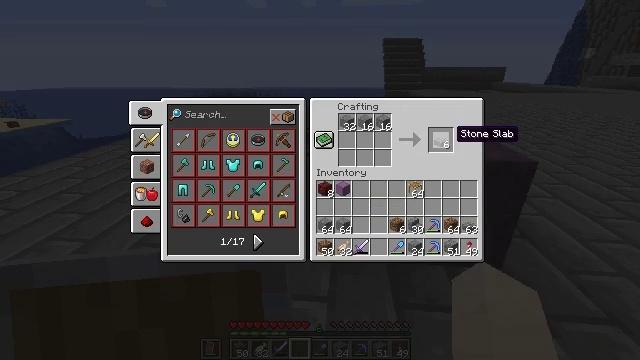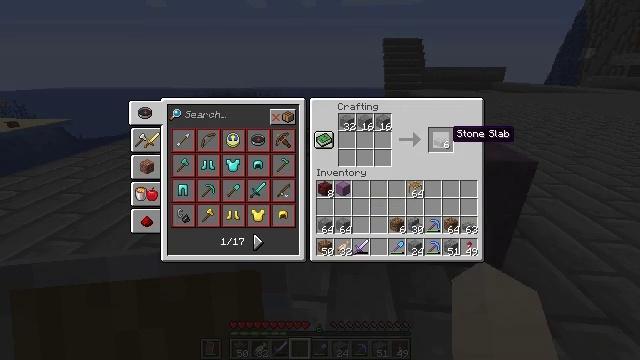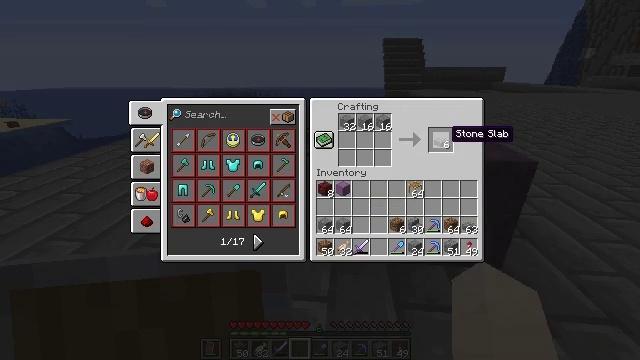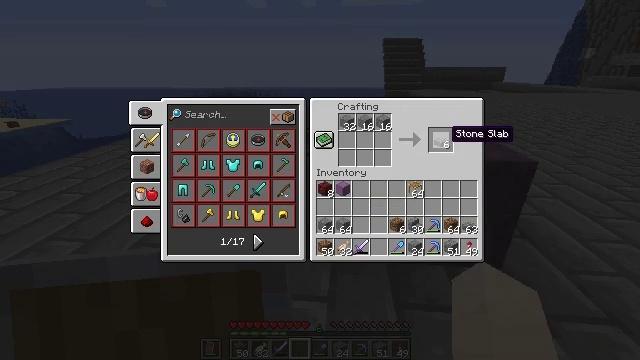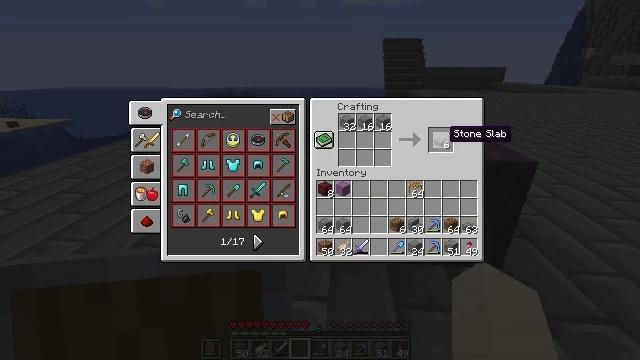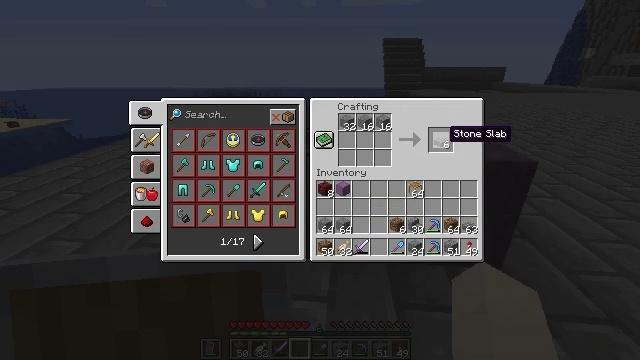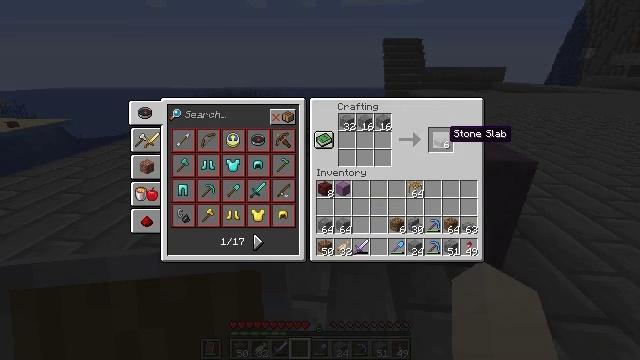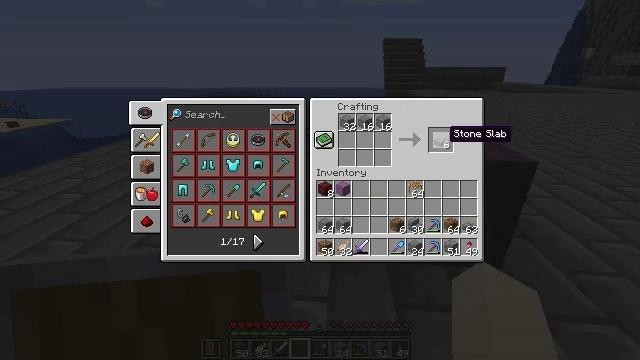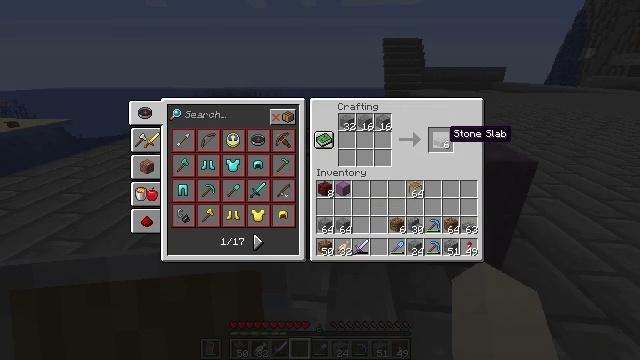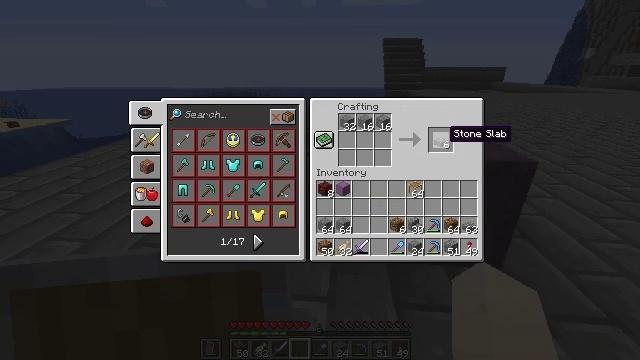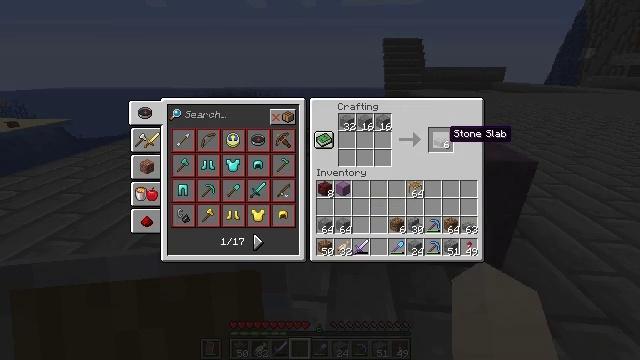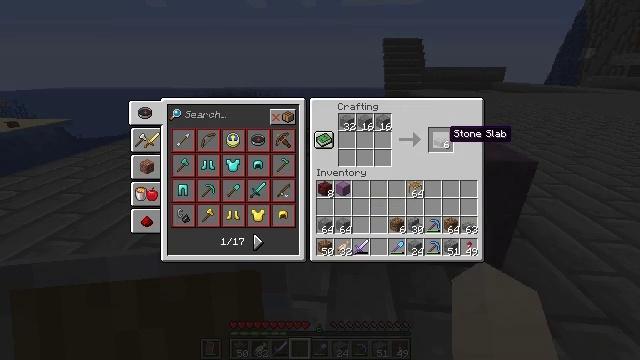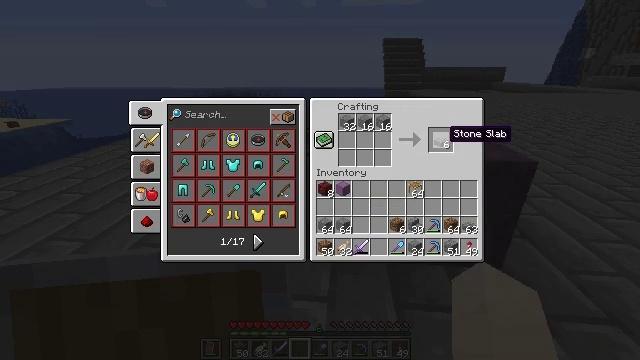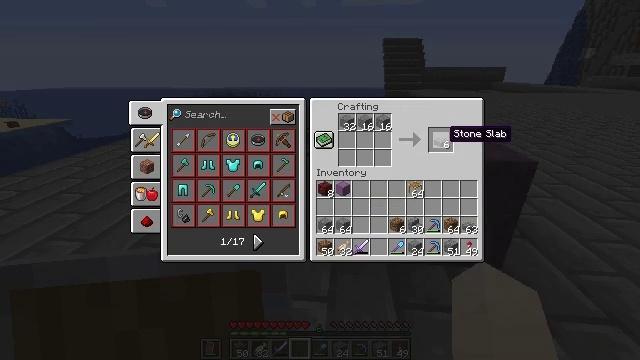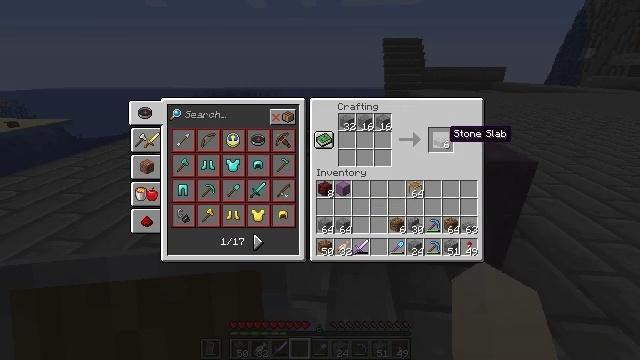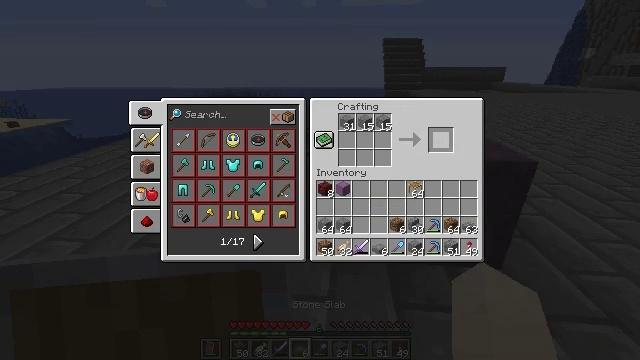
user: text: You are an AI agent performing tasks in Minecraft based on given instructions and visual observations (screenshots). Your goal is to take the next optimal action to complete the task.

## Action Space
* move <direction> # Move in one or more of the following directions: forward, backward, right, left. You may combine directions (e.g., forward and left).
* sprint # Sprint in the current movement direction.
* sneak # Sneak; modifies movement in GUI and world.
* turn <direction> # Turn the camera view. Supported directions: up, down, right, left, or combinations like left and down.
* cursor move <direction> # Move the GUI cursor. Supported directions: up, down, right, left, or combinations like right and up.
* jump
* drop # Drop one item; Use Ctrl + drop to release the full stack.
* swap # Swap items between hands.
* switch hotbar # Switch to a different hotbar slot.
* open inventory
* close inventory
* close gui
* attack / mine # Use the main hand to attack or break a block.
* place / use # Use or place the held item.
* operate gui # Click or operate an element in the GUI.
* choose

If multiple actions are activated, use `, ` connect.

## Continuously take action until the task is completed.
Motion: motion action
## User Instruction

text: Interact with the crafting table to craft a stone slab.
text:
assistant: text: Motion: sneak
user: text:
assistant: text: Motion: sneak
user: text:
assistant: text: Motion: sneak
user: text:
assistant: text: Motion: sneak
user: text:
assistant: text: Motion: sneak
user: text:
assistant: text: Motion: sneak
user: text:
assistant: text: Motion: sneak
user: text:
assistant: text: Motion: sneak
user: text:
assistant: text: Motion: sneak
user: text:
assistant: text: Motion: sneak
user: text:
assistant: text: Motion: sneak
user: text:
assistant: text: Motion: sneak
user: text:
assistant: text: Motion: sneak
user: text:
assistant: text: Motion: sneak
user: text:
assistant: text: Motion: sneak, choose
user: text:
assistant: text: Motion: sneak, choose
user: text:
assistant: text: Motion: sneak
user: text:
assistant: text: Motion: sneak
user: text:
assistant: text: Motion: sneak
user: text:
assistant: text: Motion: sneak